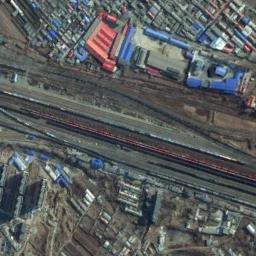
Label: railway